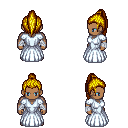
a pixel art fantasy rpg character, male body template, human, dark skin, underdress, white pants, blonde long topknot hairstyle, white cloth bandages, four views (front, back, left, right), 2x2 character sprite sheet, small pixel art, hard edges, no anti-aliasing